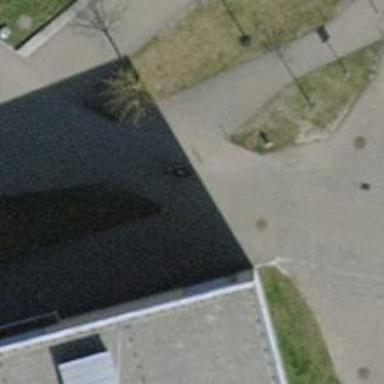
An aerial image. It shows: Bollard.